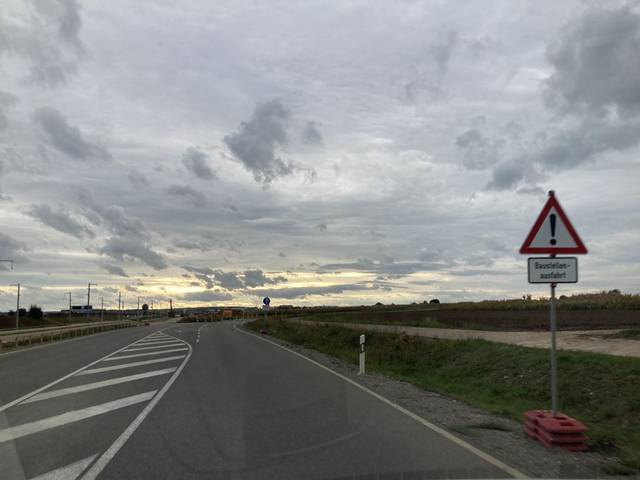
Region: Germany
Coordinates: 48.696, 9.234